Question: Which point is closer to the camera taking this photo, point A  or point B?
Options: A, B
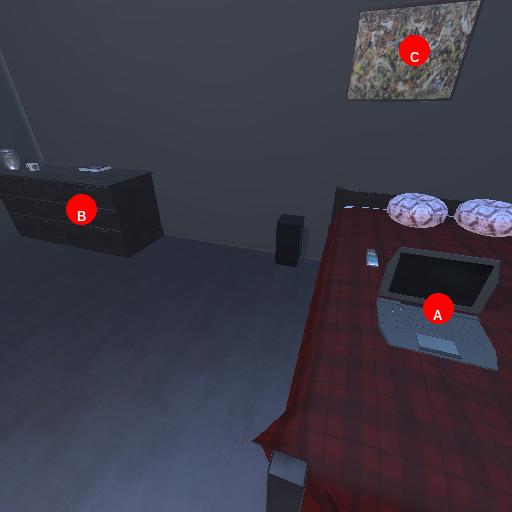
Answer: A